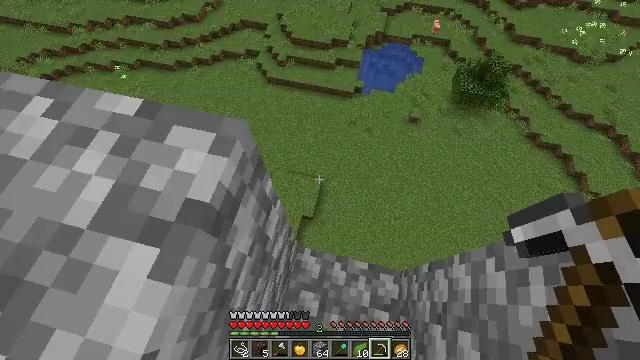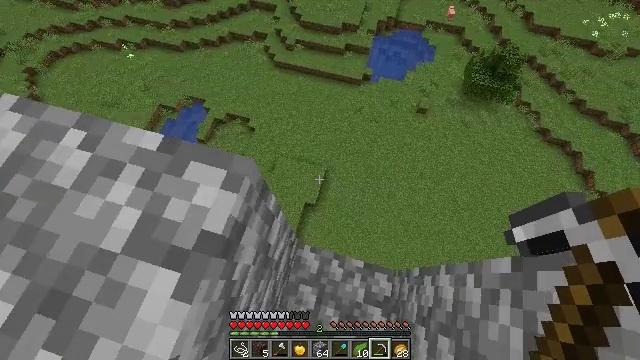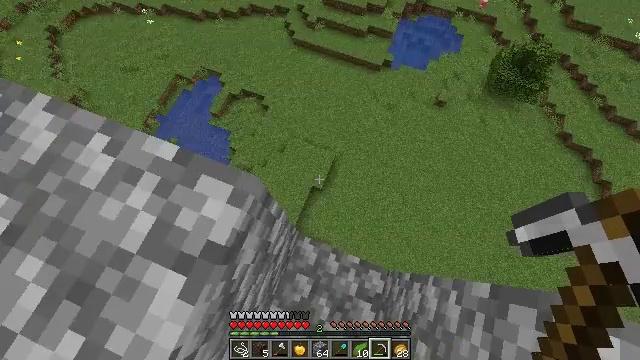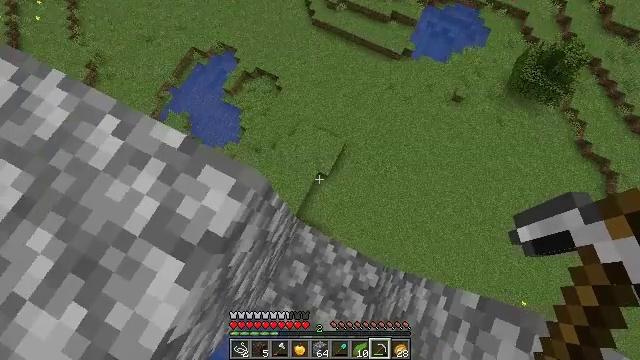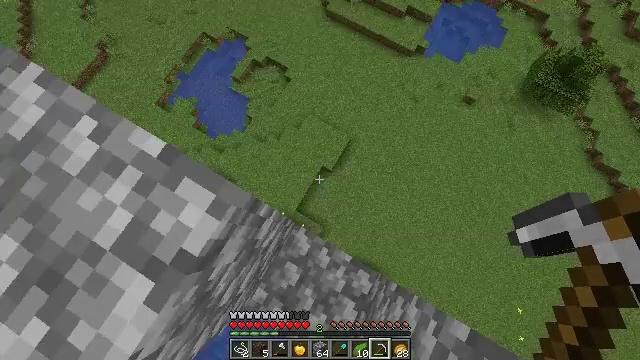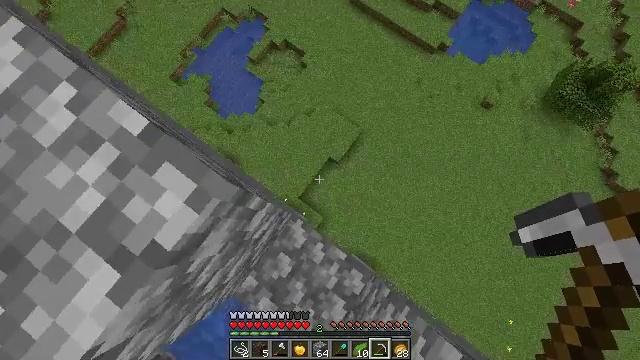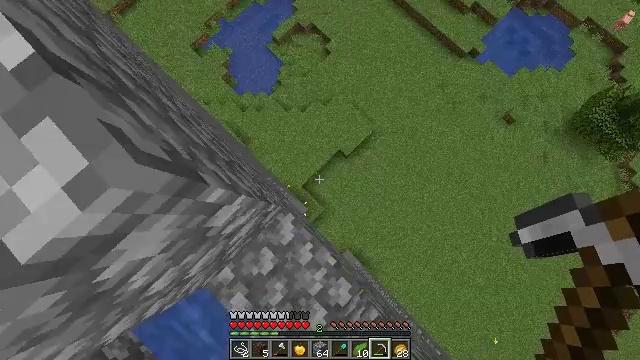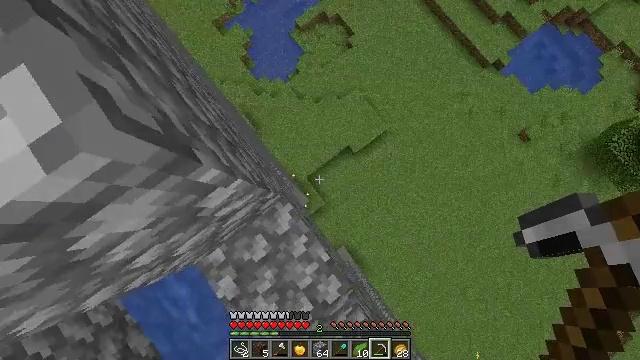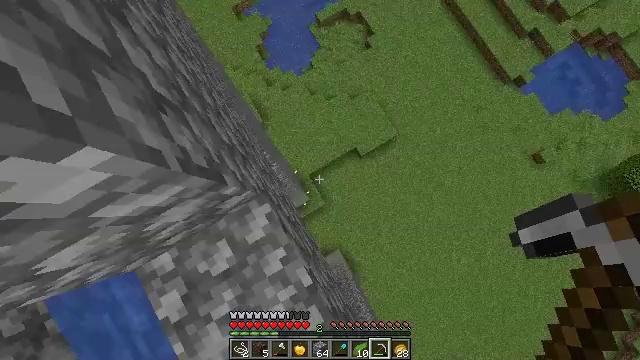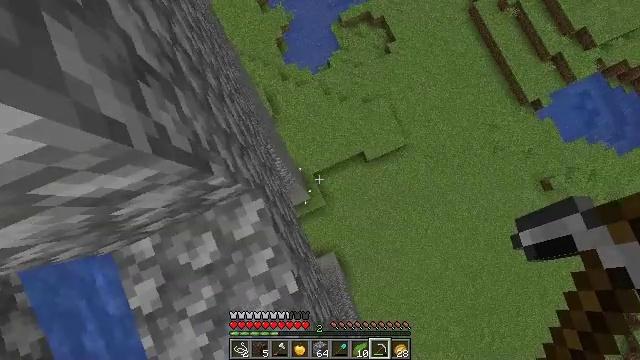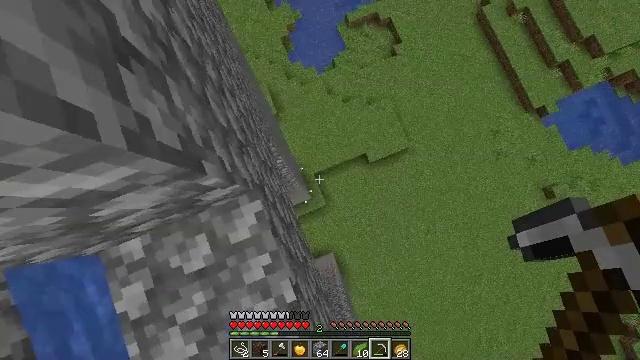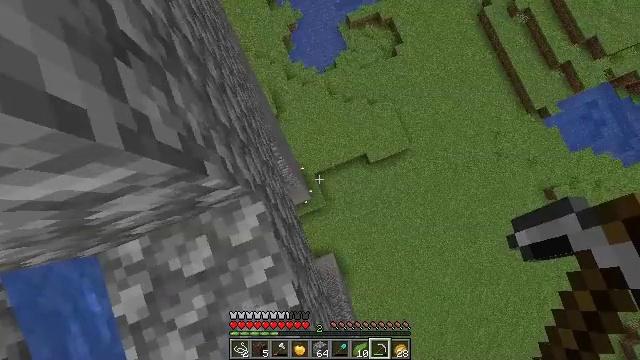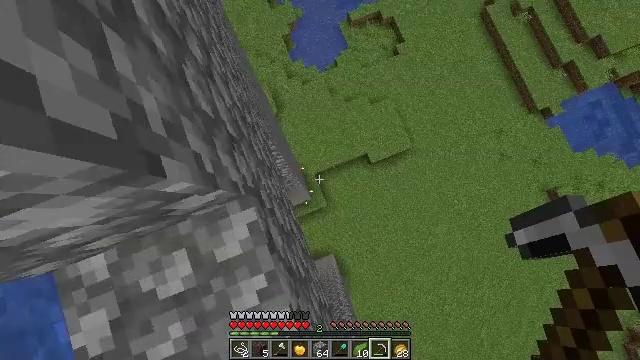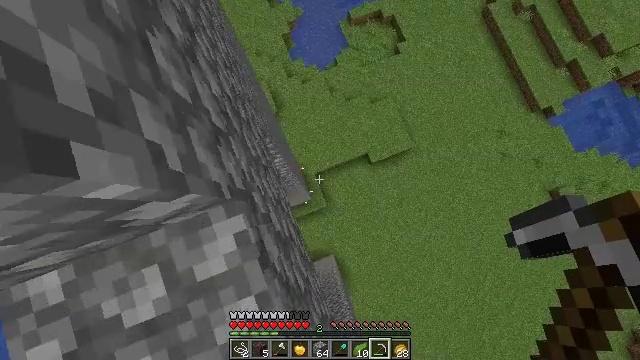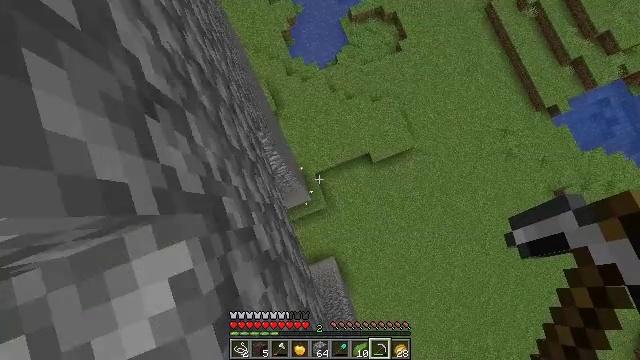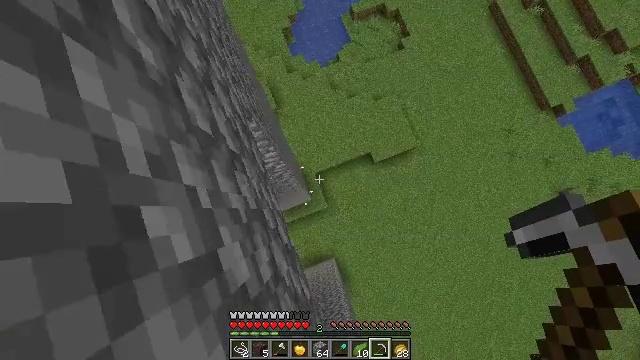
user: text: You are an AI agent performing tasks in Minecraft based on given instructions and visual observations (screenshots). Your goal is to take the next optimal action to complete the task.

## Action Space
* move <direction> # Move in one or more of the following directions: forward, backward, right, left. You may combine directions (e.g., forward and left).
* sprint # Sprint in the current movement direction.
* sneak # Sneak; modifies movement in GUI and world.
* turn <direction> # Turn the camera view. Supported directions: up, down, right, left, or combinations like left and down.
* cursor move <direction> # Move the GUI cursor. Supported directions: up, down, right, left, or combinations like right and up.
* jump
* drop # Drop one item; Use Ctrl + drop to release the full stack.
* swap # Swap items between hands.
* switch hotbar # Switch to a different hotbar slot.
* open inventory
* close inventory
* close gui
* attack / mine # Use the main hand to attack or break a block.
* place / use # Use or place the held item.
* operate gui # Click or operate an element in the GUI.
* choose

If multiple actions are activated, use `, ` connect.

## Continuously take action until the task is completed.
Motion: motion action
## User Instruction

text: Mine the kelp plant underwater.
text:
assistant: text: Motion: turn left and down
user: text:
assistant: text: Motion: turn left and down
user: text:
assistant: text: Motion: turn left and down
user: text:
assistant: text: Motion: turn left and down
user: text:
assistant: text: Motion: turn left and down
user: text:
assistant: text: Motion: turn left and down
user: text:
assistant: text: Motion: turn left and down
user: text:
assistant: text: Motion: turn left
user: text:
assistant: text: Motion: move left, turn left
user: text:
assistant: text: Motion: move left, turn left
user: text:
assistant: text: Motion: move left
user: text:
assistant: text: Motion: move left
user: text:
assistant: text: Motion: move left
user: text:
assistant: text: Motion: move left
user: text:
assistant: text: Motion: move left
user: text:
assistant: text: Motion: move left
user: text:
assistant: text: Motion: move left
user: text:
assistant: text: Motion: move left, turn left
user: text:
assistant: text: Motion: turn left
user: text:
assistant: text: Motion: no_op
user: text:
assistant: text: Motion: no_op
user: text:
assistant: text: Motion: no_op
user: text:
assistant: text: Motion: no_op
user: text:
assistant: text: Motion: no_op
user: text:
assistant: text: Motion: no_op
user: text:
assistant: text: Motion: no_op
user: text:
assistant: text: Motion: no_op
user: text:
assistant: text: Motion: no_op
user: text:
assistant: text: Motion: move forward and move right
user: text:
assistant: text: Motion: move forward and move right